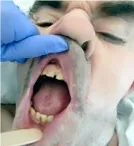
Clinical and radiomorphological characteristics of an aged case of DOORS syndrome. Craniofacial dysmorphism (coarse facies, hypertrichosis, broad nasal bridge, wide mouth, smooth philtrum, slightly hypertrophic gingiva, widely spaced teeth, and large ears) could be observed distinctively (A,B).
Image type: medical_photograph (skin_photograph)